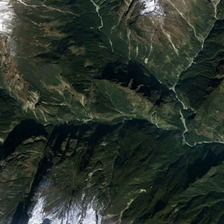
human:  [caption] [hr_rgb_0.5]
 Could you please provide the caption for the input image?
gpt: some white snows cover several small part of irregular green mountain .

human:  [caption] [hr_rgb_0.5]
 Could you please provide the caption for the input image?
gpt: some white snows cover several small part of irregular green mountain .

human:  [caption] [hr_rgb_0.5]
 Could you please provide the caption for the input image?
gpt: the rugged mountains are in an unbroken line .

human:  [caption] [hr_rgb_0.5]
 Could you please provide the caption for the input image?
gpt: the yellow mountain is a piece of water wet .

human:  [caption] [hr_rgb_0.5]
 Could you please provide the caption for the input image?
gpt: the yellow mountain is a piece of water wet .